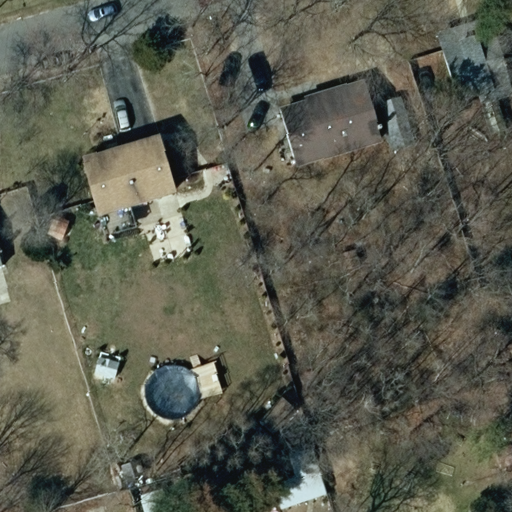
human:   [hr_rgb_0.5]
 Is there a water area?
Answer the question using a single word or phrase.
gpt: no

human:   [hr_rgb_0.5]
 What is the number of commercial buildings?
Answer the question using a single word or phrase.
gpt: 0

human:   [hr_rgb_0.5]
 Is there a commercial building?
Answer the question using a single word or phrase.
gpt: no

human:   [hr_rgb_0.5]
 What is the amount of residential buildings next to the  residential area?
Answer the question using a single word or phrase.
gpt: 4

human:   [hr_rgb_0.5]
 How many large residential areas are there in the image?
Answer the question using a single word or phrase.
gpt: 1

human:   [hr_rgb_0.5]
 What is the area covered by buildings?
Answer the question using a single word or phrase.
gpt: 748m2

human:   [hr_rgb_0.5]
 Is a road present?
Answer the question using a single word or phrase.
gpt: yes

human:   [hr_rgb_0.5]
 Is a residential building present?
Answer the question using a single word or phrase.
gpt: yes

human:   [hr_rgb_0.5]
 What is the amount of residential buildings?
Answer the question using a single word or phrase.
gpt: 4

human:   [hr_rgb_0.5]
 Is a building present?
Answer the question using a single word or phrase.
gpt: yes

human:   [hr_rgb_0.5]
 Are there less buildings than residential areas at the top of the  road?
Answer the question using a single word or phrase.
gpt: no

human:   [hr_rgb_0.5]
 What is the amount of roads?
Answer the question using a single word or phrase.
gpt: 1

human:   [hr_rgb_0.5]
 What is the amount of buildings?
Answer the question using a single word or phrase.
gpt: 6

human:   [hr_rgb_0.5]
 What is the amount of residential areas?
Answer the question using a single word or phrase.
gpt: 1

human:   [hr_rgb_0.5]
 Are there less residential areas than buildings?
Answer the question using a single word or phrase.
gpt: yes

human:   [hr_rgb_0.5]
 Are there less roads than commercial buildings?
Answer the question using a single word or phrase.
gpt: no

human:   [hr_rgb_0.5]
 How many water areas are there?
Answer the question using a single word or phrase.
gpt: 0

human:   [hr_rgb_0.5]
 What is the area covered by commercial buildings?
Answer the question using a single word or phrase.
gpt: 0m2

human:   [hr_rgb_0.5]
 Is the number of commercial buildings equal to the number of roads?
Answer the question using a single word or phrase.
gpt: no

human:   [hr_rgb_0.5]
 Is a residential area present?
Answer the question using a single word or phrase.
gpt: yes

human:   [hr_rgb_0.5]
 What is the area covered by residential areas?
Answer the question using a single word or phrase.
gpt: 10621m2

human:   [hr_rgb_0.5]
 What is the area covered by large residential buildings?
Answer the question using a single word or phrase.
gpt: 0m2

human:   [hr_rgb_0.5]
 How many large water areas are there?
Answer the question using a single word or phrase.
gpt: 0

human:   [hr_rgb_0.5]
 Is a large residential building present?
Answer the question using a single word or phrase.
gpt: no

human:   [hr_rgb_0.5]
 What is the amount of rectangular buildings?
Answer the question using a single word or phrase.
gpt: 3

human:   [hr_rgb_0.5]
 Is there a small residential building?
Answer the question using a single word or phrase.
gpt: yes

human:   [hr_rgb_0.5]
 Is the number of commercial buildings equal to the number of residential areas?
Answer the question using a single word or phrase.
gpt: no

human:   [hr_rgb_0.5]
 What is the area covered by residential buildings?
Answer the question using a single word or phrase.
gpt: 690m2

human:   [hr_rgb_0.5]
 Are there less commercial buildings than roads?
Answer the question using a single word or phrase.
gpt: yes

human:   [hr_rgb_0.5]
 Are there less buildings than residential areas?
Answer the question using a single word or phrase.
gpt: no

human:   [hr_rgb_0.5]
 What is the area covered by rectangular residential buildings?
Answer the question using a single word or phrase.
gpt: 0m2

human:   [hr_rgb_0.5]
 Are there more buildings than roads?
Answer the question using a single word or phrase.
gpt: yes

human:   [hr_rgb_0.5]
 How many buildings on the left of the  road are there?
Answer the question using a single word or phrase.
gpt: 1

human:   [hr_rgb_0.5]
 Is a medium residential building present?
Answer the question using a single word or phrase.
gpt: yes

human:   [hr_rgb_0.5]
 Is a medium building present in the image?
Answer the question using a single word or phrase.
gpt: yes

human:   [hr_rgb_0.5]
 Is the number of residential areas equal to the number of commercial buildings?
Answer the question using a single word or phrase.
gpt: no

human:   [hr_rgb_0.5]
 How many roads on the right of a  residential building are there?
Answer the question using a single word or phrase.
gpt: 0

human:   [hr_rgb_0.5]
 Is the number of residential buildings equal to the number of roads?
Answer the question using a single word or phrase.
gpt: no

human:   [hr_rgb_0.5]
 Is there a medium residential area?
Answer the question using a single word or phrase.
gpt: no

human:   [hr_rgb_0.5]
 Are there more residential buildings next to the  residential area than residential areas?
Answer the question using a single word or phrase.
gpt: yes

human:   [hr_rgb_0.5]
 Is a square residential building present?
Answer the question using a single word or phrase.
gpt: no

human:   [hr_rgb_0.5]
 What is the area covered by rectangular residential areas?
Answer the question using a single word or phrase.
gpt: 10621m2

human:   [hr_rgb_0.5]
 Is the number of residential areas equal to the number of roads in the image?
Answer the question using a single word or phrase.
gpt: yes

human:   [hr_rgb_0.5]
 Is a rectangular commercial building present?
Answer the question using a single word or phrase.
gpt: no

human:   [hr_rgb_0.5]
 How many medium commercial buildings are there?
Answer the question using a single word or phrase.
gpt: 0

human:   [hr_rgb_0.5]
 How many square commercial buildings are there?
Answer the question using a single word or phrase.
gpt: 0

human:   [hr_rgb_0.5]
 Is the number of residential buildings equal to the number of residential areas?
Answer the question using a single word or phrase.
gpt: no

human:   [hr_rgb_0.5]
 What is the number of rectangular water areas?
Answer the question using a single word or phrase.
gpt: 0

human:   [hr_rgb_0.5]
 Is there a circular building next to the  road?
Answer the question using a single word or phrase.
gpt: no

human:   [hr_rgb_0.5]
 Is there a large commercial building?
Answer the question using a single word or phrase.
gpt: no

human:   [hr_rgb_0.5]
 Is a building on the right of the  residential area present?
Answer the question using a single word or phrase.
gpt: no

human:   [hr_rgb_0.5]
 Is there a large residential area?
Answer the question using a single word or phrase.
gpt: yes

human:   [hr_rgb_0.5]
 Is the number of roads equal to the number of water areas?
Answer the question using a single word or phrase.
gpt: no

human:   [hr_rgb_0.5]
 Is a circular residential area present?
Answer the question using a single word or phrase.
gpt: no

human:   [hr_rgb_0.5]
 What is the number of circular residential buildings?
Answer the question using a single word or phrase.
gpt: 0

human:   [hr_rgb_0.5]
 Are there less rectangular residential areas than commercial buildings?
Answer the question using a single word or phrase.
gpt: no

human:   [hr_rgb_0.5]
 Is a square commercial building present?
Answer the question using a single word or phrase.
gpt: no

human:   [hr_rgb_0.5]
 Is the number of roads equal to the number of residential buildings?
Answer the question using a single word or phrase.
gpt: no

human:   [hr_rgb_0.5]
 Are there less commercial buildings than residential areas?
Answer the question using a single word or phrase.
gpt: yes

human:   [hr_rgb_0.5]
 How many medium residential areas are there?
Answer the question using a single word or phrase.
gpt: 0

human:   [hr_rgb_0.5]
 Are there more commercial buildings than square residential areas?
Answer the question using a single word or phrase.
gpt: no

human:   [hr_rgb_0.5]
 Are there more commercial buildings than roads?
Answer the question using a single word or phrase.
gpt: no

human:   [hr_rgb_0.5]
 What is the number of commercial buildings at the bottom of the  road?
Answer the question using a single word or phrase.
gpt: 0

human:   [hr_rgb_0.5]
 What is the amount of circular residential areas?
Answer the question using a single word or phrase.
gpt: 0